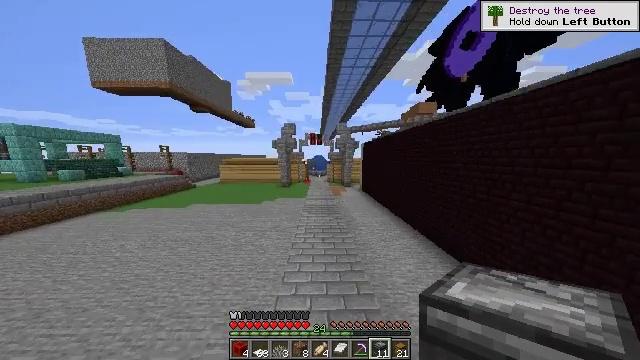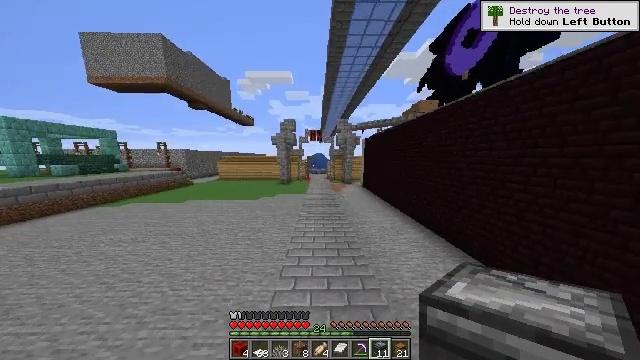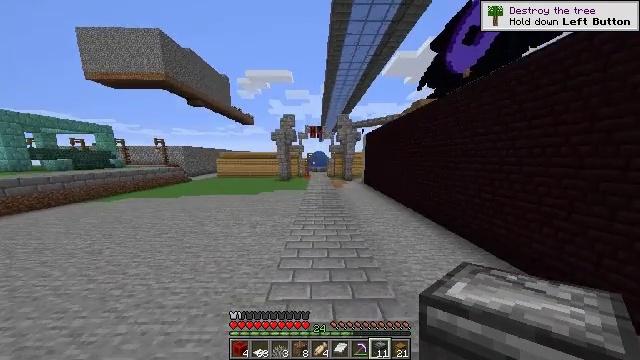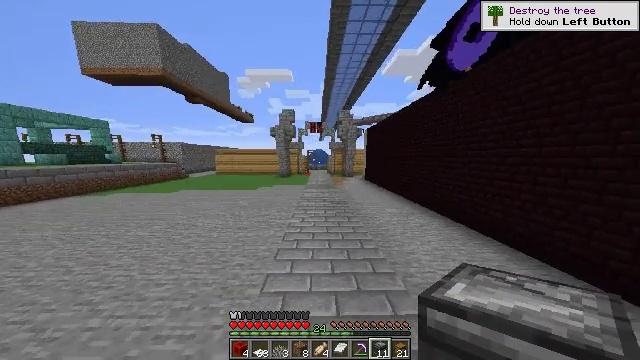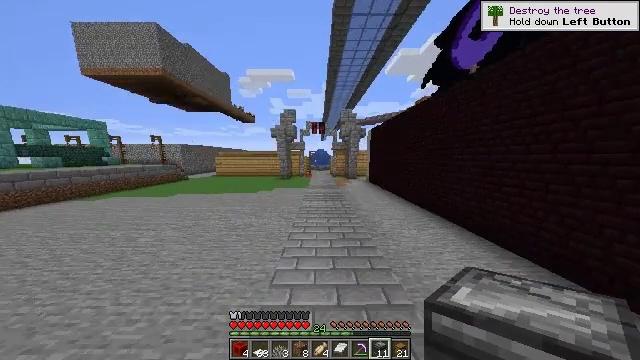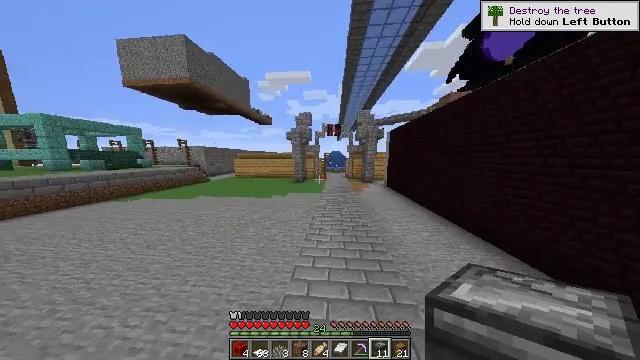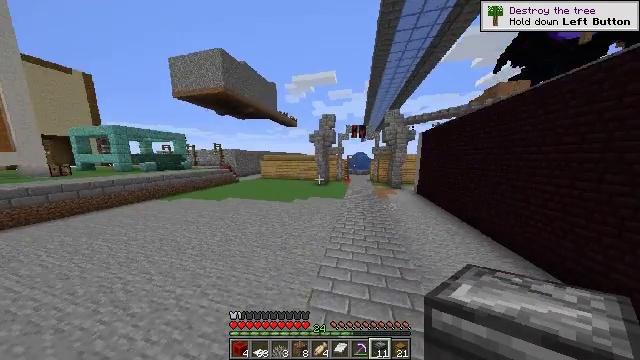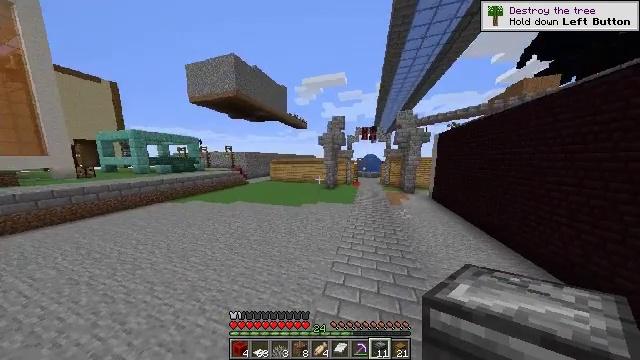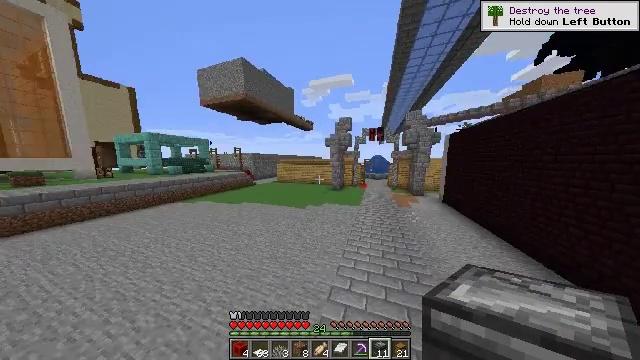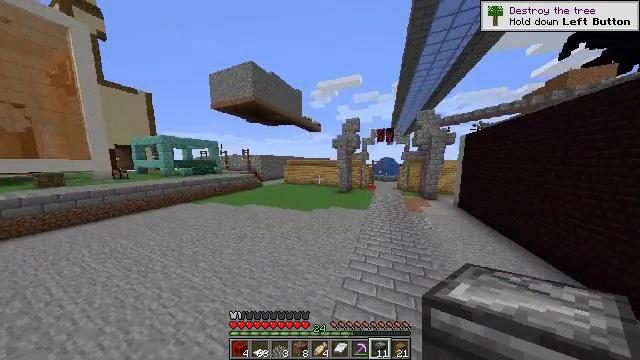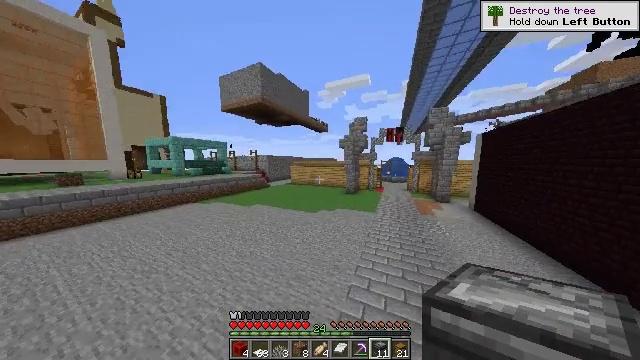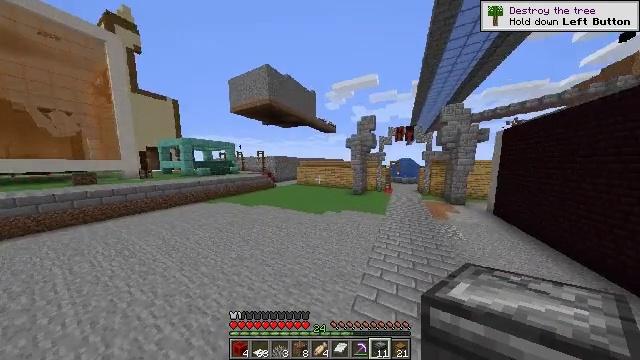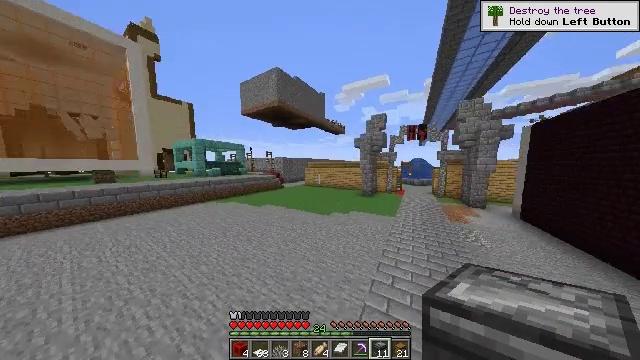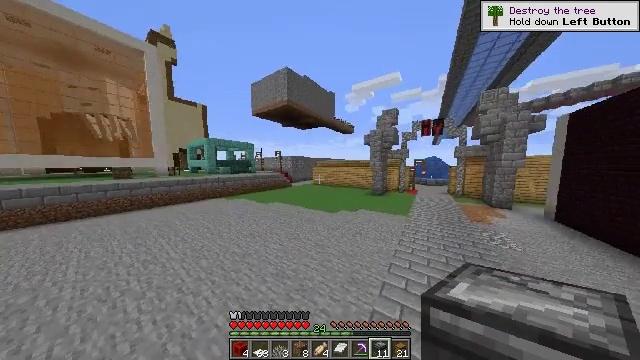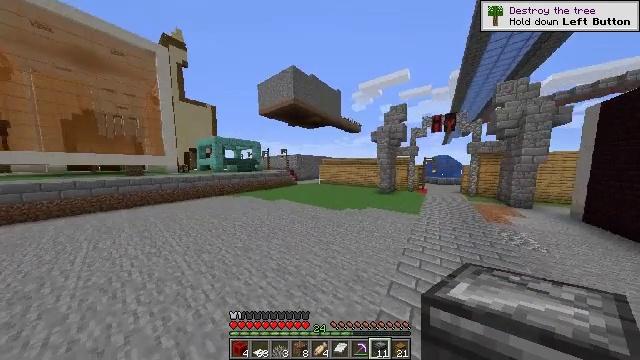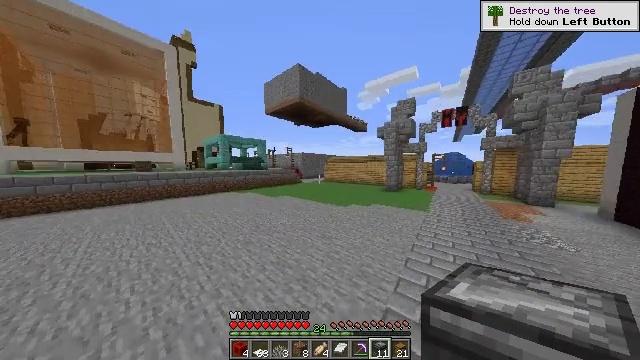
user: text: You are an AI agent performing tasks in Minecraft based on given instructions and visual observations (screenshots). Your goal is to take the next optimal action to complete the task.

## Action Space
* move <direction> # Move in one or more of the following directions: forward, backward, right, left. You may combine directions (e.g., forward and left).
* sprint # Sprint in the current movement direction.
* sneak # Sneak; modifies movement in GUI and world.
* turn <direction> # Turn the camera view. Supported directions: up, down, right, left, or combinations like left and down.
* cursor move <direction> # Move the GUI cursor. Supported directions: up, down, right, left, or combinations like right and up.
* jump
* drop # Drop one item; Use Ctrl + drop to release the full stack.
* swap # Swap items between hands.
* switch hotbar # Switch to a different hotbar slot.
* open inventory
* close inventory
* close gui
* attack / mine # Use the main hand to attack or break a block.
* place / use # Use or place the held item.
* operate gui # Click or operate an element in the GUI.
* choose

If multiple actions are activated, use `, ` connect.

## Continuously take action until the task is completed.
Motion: motion action
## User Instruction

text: Utilize a crafting table to create redstone.
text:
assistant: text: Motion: move forward, jump
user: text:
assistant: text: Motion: move forward, jump
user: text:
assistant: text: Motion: move forward, jump
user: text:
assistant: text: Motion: move forward, jump
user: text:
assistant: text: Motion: move forward, turn left, jump
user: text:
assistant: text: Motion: move forward, turn left, jump
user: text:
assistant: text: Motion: move forward, turn left, jump
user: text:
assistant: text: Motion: move forward, turn left, jump
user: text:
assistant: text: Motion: move forward, turn left, jump
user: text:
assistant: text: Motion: move forward, turn left, jump
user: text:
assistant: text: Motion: move forward, turn left, jump
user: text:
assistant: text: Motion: move forward, turn left, jump
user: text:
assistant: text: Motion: move forward, turn left, jump
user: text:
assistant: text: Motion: move forward, turn left, jump
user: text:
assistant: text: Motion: move forward, turn left, jump
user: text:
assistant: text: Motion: move forward, turn left, jump
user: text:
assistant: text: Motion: move forward, jump
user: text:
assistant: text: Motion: move forward, jump
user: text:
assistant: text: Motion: move forward, jump
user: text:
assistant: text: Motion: move forward, jump
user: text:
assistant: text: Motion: move forward, jump
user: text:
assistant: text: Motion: move forward, jump
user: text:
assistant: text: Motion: move forward, jump
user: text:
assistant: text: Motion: move forward, jump
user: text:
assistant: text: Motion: move forward, jump
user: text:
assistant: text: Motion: move forward, jump
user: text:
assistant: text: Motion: move forward, jump
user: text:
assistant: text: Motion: move forward, jump
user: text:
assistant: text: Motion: move forward, jump
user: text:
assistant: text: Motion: move forward, jump